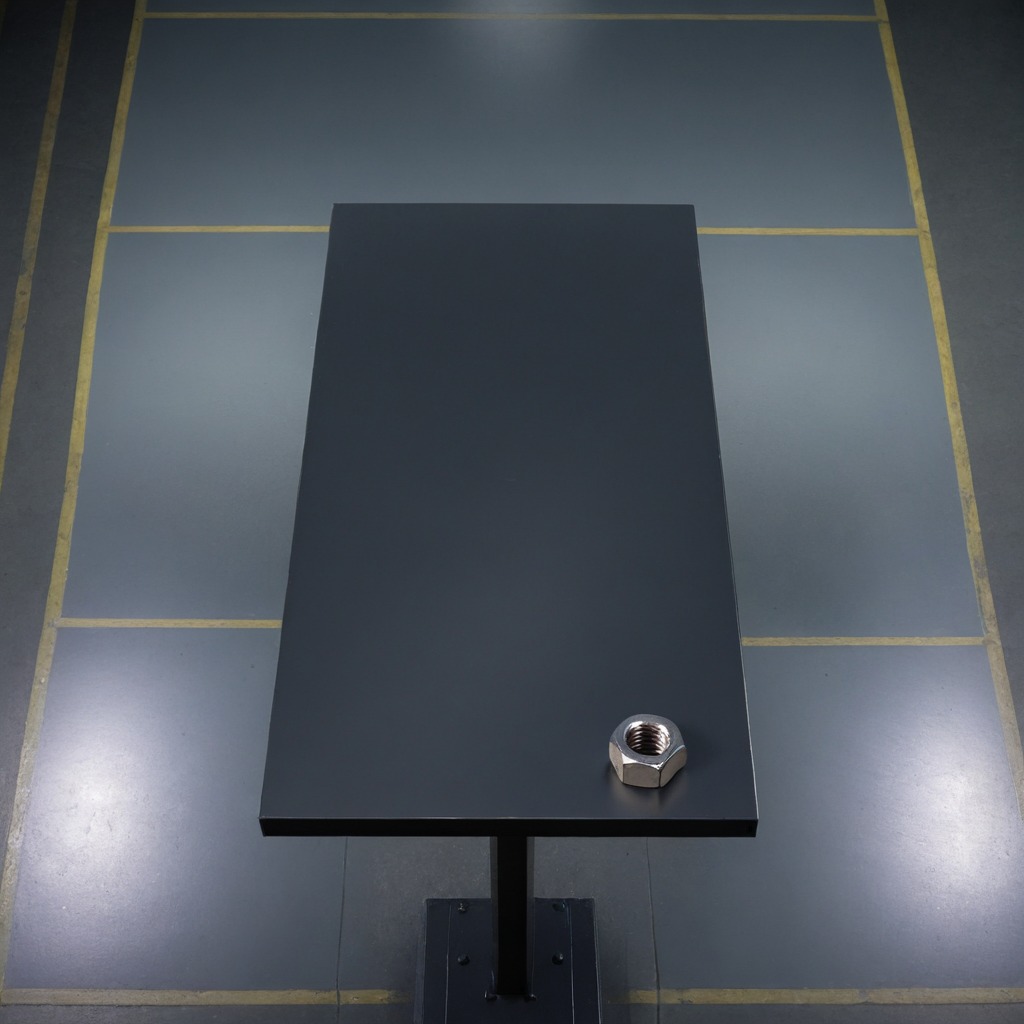
A metal nut is lying on the tabletop.